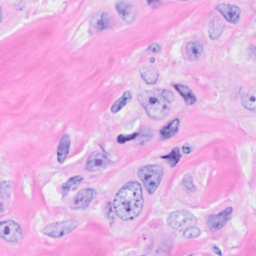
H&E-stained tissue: Breast